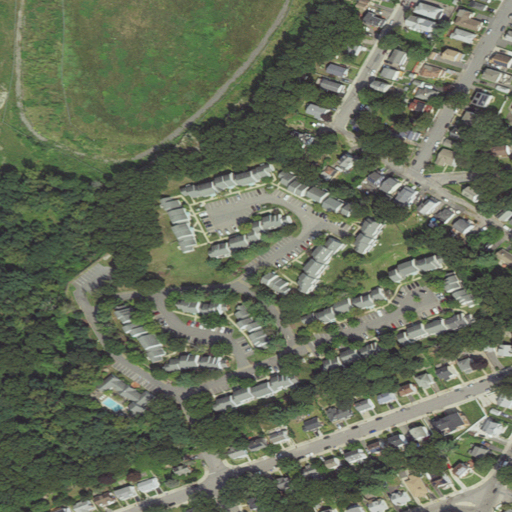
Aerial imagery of mountain in Massachusetts named Sally Rock containing medium intensity development, high intensity development, low intensity development, and open development